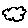
Label: cloud